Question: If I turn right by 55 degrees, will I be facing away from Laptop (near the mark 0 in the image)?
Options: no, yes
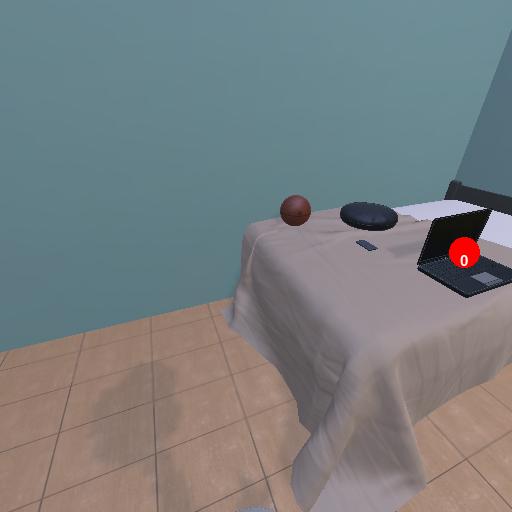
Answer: no